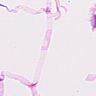
Metastatic tissue present: no